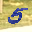
Label: 5